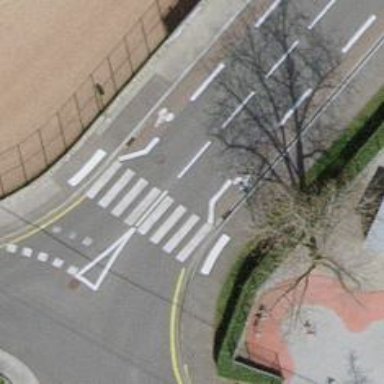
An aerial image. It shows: Uncontrolled zebra crossing on the road.